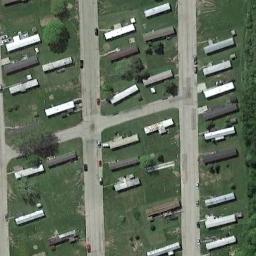
Label: residential